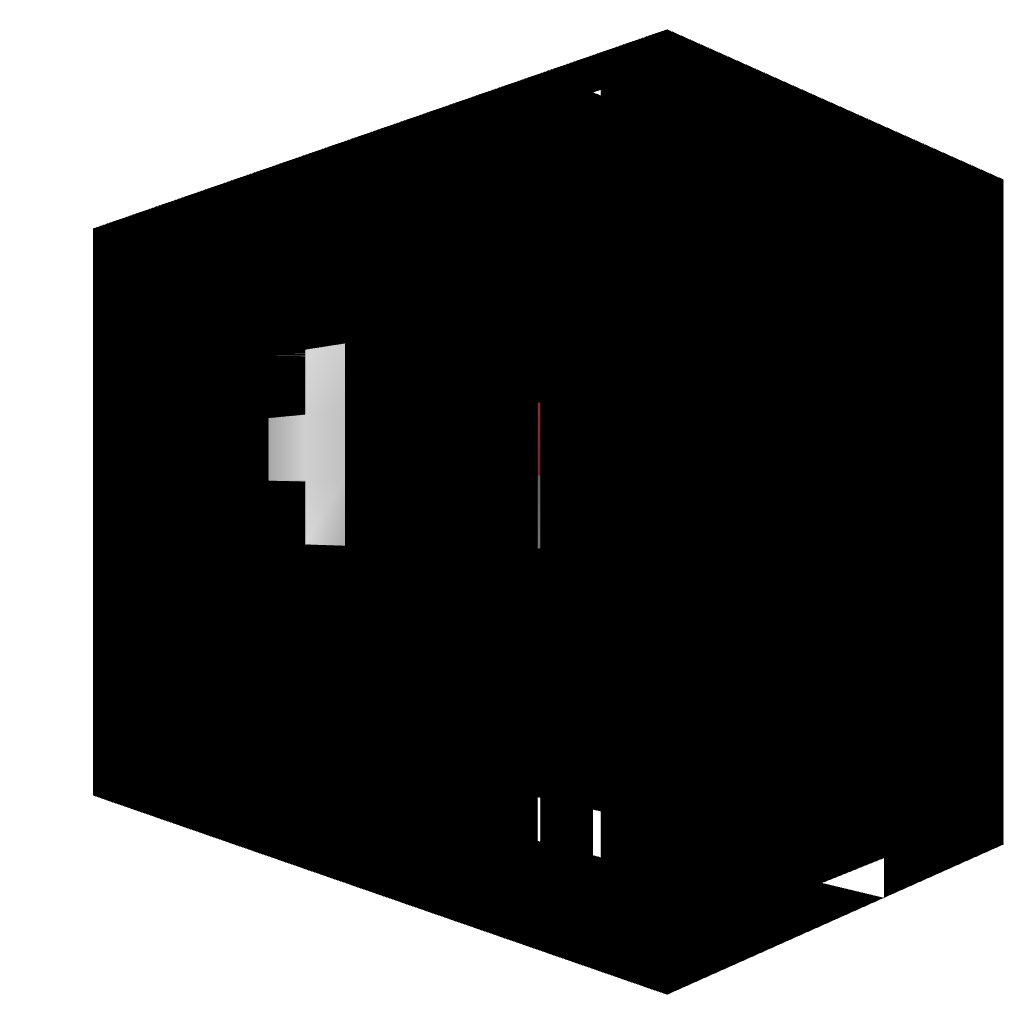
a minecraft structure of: Rainbow Fighter bad low quality